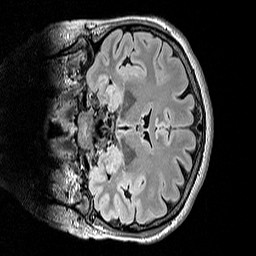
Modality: FLAIR
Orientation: coronal
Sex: female
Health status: ill
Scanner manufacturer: siemens
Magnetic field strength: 3 T
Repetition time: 5 s
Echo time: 0.388 s